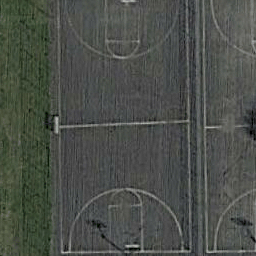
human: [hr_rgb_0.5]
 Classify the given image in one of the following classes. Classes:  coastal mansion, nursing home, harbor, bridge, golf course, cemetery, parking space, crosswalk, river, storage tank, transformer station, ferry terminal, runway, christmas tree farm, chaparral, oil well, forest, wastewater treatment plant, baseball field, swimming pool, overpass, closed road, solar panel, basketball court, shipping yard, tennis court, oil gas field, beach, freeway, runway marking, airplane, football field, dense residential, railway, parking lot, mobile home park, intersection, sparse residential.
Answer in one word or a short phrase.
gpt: basketball court